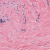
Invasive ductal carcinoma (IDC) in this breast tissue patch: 1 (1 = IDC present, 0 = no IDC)